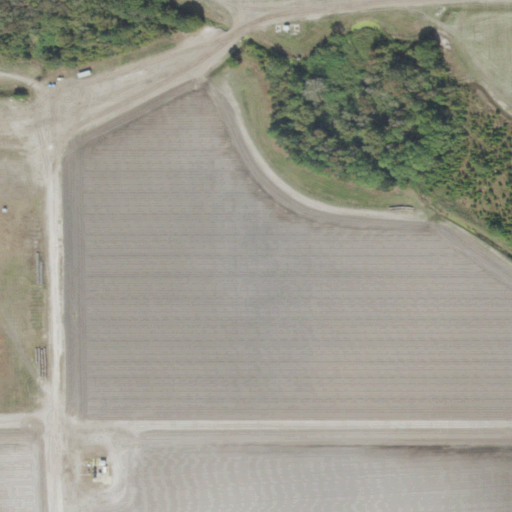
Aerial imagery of island in Florida named Peacock Hammock containing pasture, woody wetlands, and herbaceous wetlands